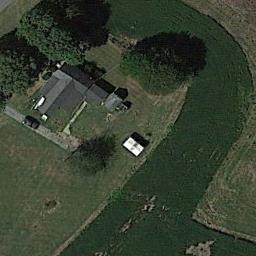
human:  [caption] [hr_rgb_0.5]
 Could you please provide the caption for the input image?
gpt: The sparse residential is on the grass next to some trees .

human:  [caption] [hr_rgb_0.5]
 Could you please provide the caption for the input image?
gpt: Two paths lead to a small black house .

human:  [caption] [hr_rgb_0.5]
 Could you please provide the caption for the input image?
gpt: There are numerous trees beside the sparse residential .

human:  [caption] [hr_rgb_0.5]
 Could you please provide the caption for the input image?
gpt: In a sparse residential area there is a house and several green trees surrounded by grass .

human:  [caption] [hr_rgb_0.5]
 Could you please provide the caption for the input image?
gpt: A sparse residential area with a black building on the green meadow .